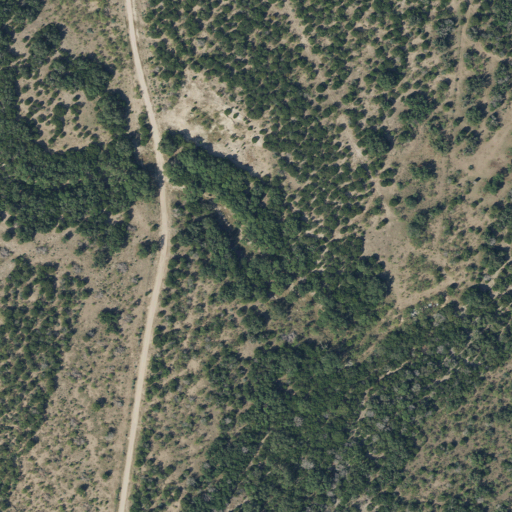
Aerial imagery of valley in Texas named West Dragoo Hollow containing shrub, evergreen forest, low intensity development, and open development